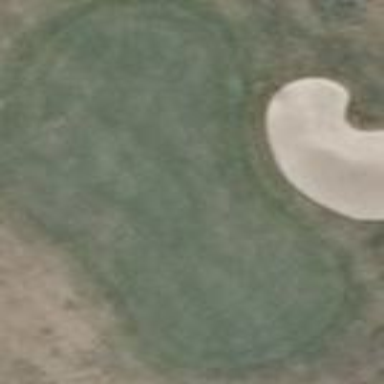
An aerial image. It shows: Golf green.